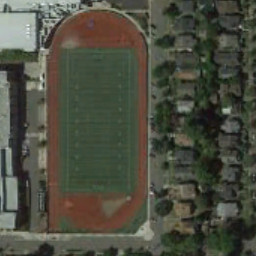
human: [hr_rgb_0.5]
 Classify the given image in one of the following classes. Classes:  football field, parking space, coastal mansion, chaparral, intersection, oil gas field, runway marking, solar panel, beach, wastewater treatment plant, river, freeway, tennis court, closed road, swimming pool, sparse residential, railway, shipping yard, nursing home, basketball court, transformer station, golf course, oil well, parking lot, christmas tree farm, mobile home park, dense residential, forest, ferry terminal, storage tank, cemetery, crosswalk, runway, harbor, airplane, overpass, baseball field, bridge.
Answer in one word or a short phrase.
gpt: football field